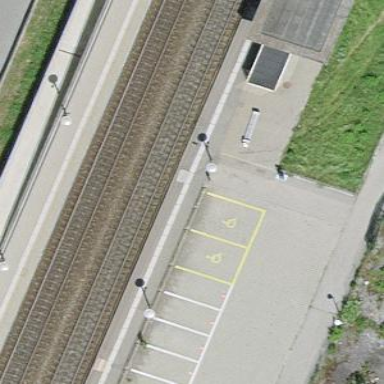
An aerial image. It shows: Parking area with surface.